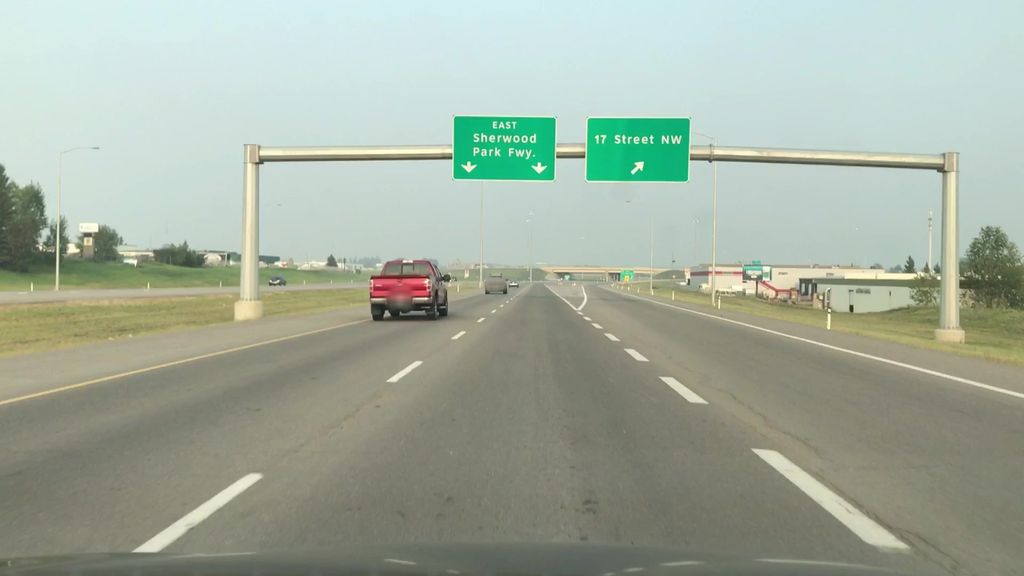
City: edmonton